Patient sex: F
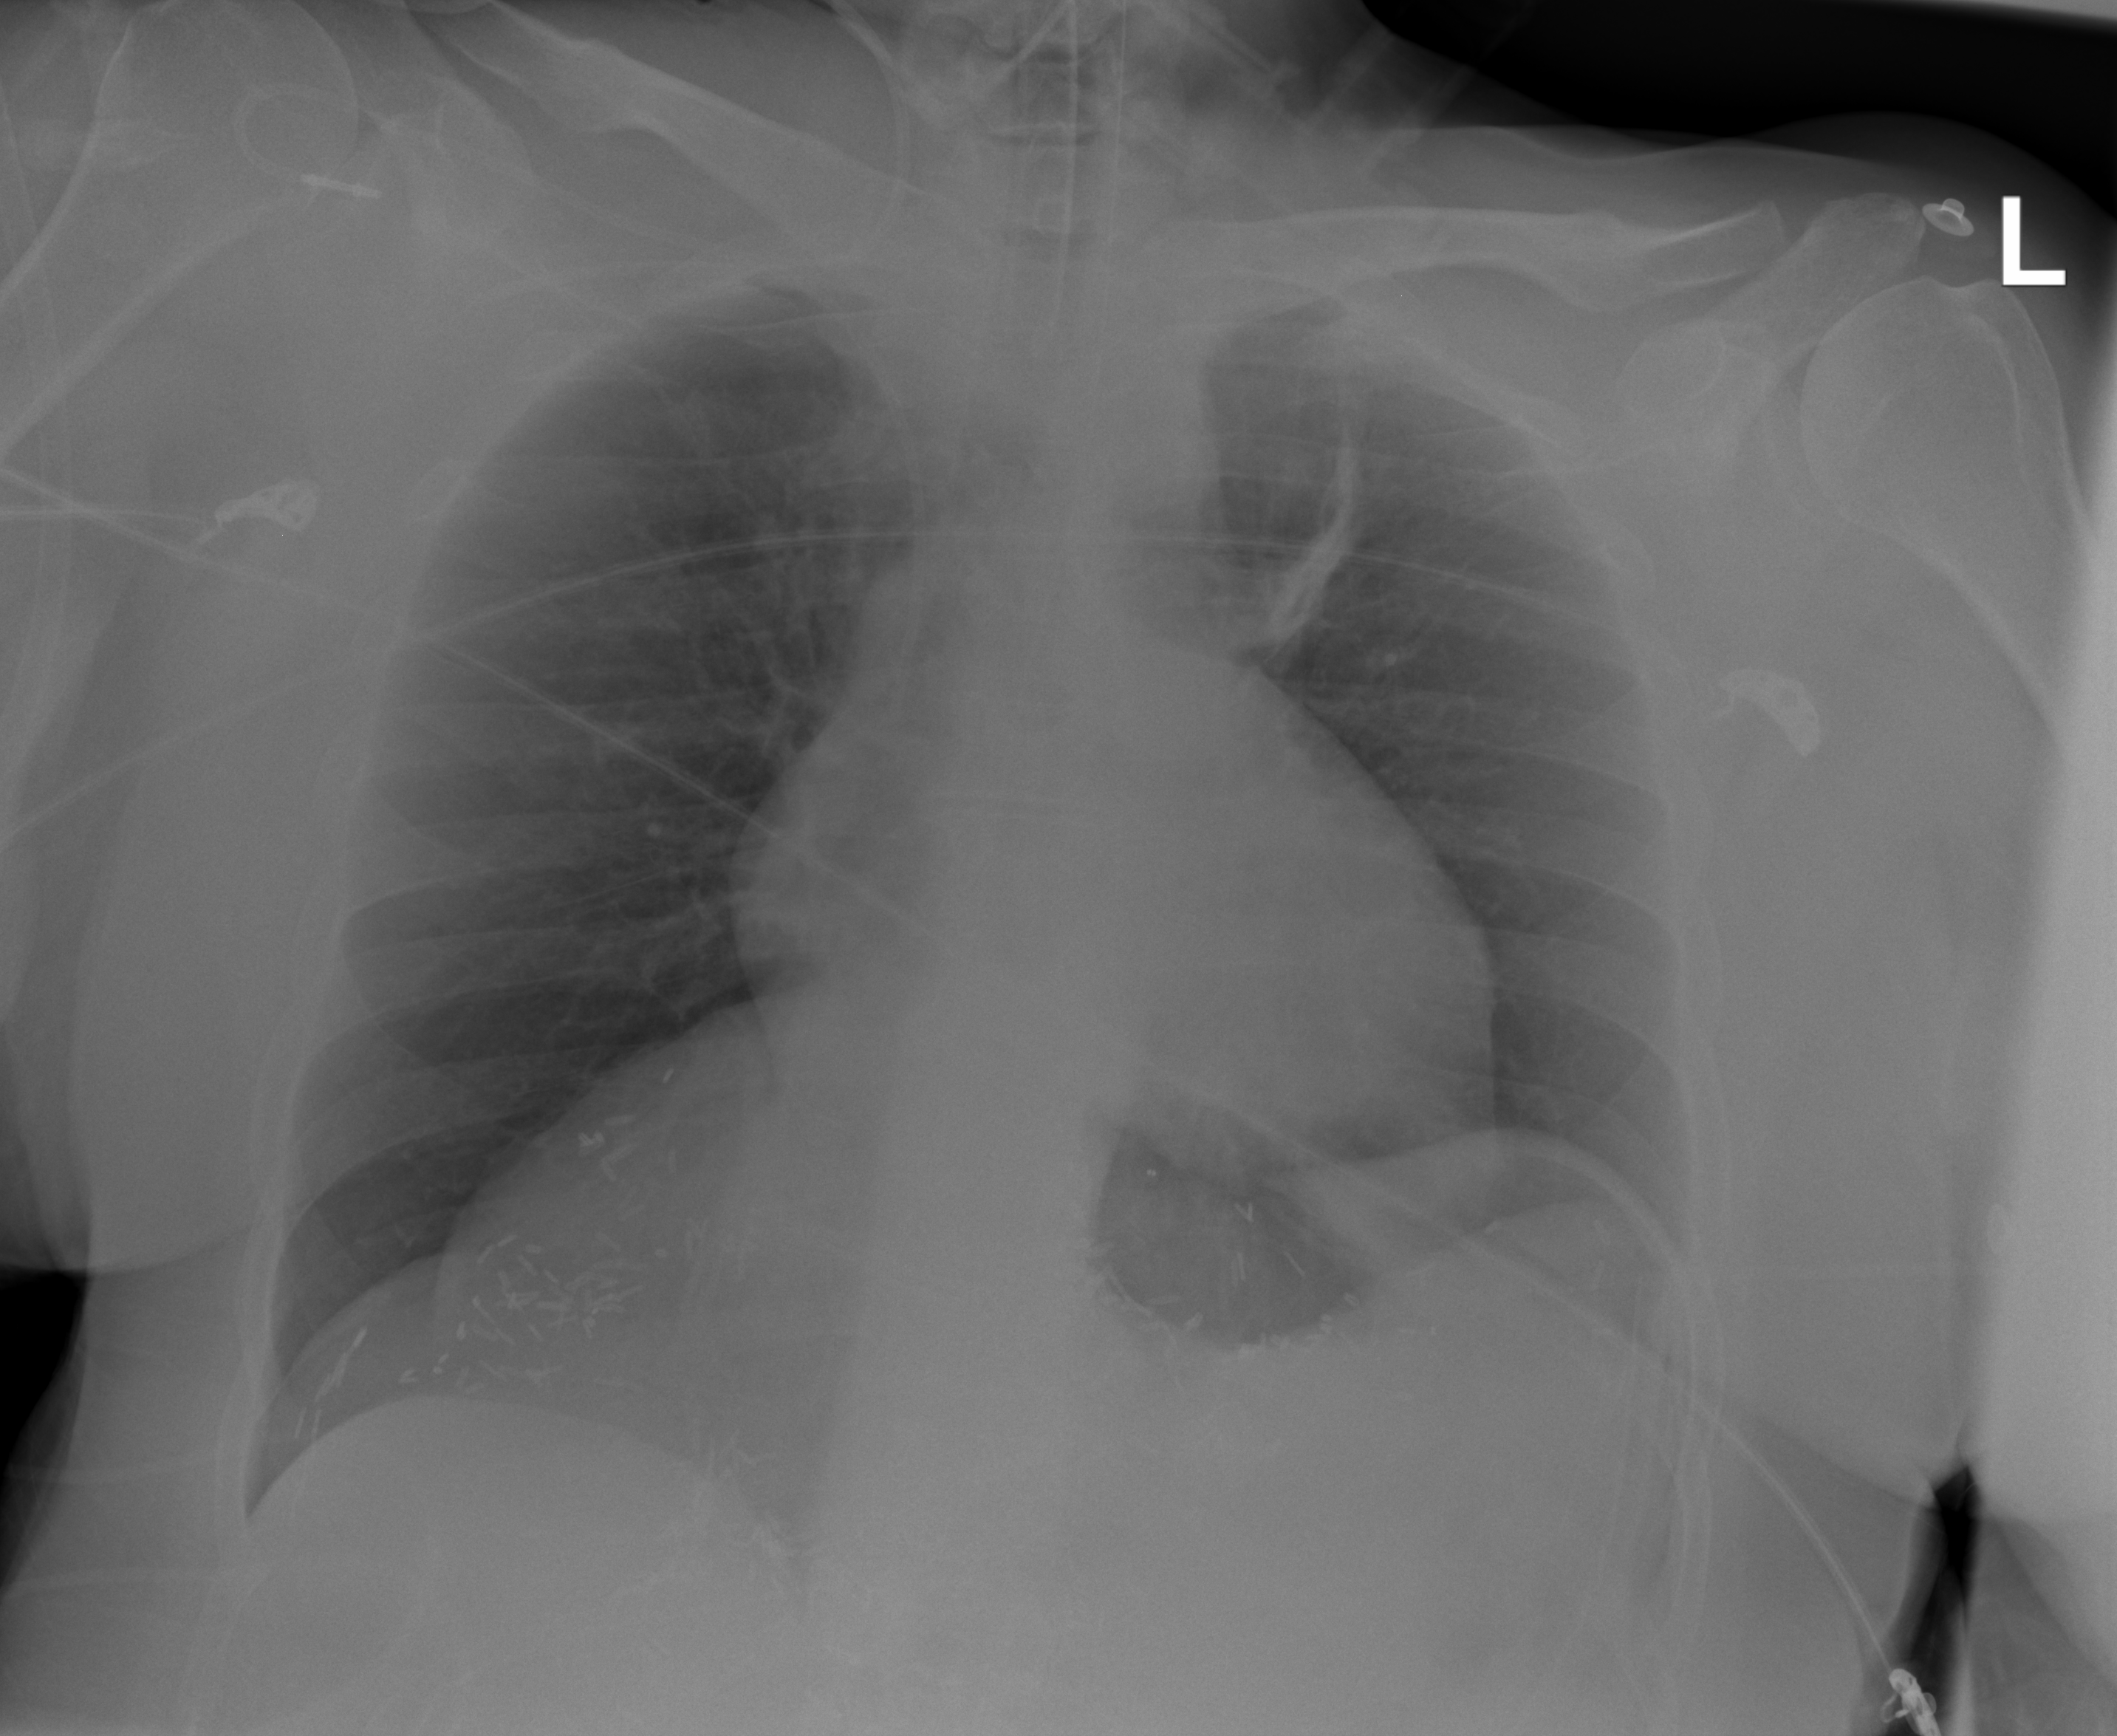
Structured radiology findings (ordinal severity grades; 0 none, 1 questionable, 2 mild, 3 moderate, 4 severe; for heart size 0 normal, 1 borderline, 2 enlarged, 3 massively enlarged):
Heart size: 2
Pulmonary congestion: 0
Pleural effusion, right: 0
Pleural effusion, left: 0
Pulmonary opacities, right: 0
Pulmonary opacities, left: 0
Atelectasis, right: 0
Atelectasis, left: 2